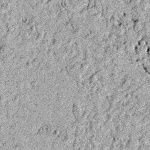
Label: no_change